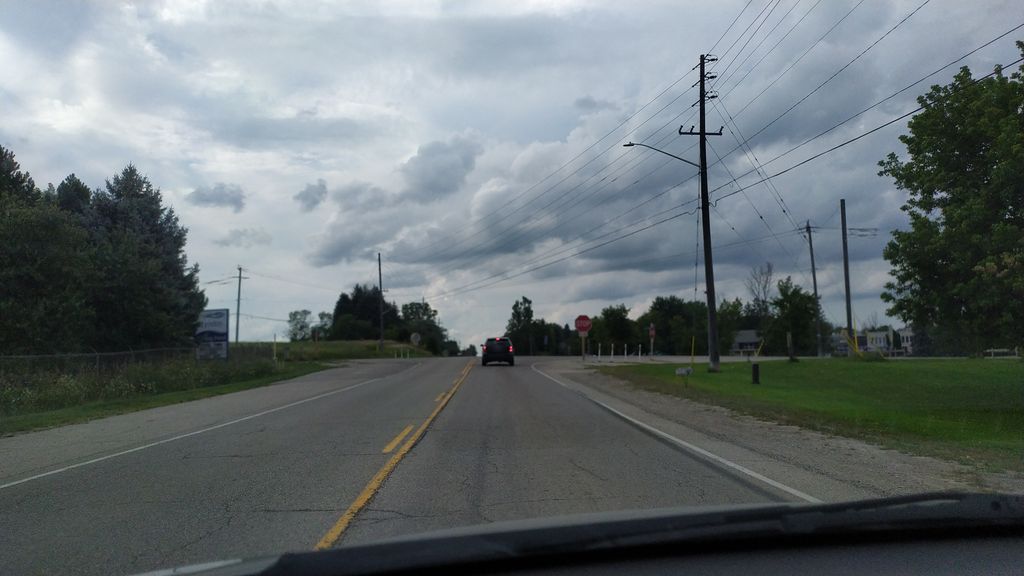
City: kitchener-waterloo